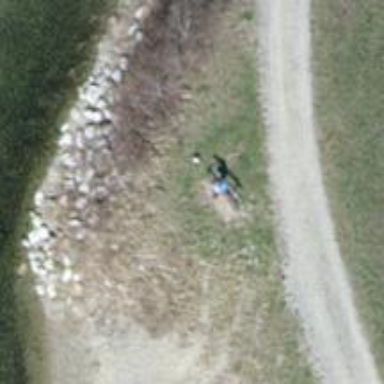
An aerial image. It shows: Brown bench.